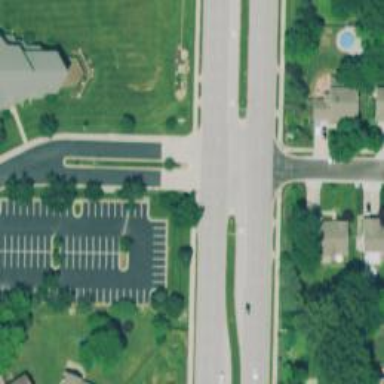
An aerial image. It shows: Road with dash markings.